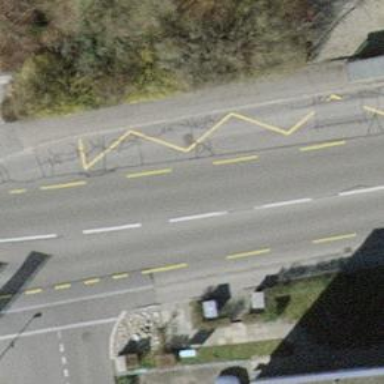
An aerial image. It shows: Bus stop equipped with public transport stop position.